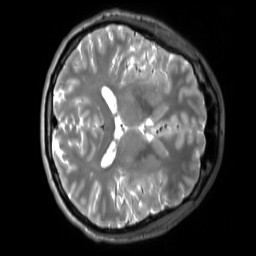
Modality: T2w
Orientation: axial
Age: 26
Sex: male
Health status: ill
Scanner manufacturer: siemens
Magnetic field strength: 3 T
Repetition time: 2.8 s
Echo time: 0.326 s